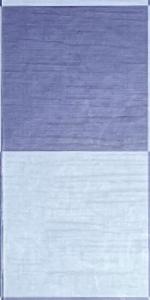
Label: Empty